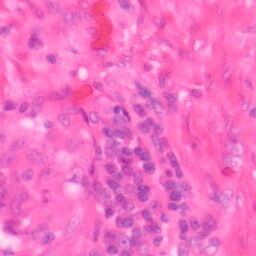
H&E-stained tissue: Colon